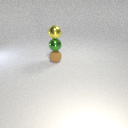
small brown rubber sphere below small green metal sphere